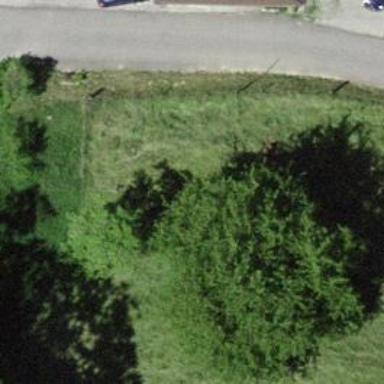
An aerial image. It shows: Single tag "natural: tree."